Question: For some days I'm trying to do a program for simulate a nondeterministic finite automaton (NFA), more specifically, a string recognizer. After several failures, thanks to the user <URL>, I could implement a solution based on this pseudocode:
> Well, in an NFA you have a set of current states, and in each step you go through all current states, and for each, you select all valid transitions. Those combined sets form your new state set.At the end, you check whether the intersection of the current states and the accepting states is non-empty.
In Pseudo-code this looks as follows:
'''
current = { initial }
for each char in input:
next = { }
for each state in current:
for each transition in transitions[state][char]:
next.append(target_of(transition))
current = next
if len(intersection(current, accepting)) > 0:
print "String accepted"
else:
print "String rejected"
'''
This can be translated, line by line, into C++ code. He recommended to make this easy, use 'std::set<int> for the current and next sets'
Heres my implementation in c++:
'''
#include <iostream>
#include <vector>
#include <map>
#include <set>
#include <utility>
#include <vector>
using namespace std;
int main (){
int testCases, i, j,k, cont=1,finalStates,numberInputs,stateOrigin, stateDestination;
int numberStates, numberTransitions, initialState;
int numberFinals;
char transitionCharacter ;
set<int> current;
set<int> next;
set<int>::iterator it;
set <int> final;
set<int> the_intersection; // Destination of intersect
map<pair<int, int>, char>::iterator p;
string inputString;
typedef std::pair<int, int> trigger;
std::map<trigger, char> transitions;
map<trigger, char>::iterator r;
cin>> testCases;
for (i=0;i< testCases;i++){
final.clear();
next.clear();
current.clear();
the_intersection.clear();
transitions.clear();
cin>>numberStates>>numberTransitions>>initialState>>numberFinals;
for (j=0;j<numberFinals;j++){
cin>>finalStates;
final.insert(finalStates);
}
for (j=0; j<numberTransitions;j++){
cin>> stateOrigin>>stateDestination>>transitionCharacter;
transitions.insert(make_pair(make_pair(stateOrigin, stateDestination), transitionCharacter));
}
cin>>numberInputs;
current.insert (initialState);
cout<<"Test Case #"<<cont++<<":"<<endl;
for (j=0; j<numberInputs;j++){
current.clear();
current.insert (initialState);
the_intersection.clear();
cin>> inputString;
cout<<inputString<<" ";
/// ///////////////Konrad Rudolph's solution /////////////////
for (k=0; k<inputString.size();k++){
next.clear();
for (it = current.begin(); it!=current.end(); it++){
for (r =transitions.begin(); r!=transitions.end(); r++){
if ( ((*r).first.first == *it) && ( (*r).second == inputString[k] ) ){
next.insert((*r).first.second);
}
}
current = next;
}
}
std::set_intersection(current.begin(), current.end(), final.begin(), final.end(), std::inserter(the_intersection, the_intersection.end()));
if (the_intersection.empty()){
cout<<"Rejected"<<endl;
}else {
cout<<"Acepted"<<endl;
}
/// ///////////////////////////////////////////////////////
}
cout<<endl;
}
return 0;
}
'''
I have this input:
'''
1
6 8 0 2
2
5
0 0 a
0 1 a
1 1 b
1 2 c
1 3 c
3 4 d
4 4 d
4 5 d
5
aaabcccc
aabbbbcdc
abbcdddcc
abc
acdddddd
'''
the expected output is:
'''
Test Case #1:
aaabcccc Rejected
aabbbbcdc Rejected
abbcdddcc Rejected
abc Acepted
acdddddd Acepted
'''
However, my code produces as output:
'''
Test Case #1:
aaabcccc Rejected
aabbbbcdc Rejected
abbcdddcc Rejected
abc Acepted
acdddddd
'''
And for the last string of the test case the program is doing nothing, just does not stop run. My question is Why does my program crashes with this particular input. I designed the same automaton NFA in <URL> and recognizes this last input
>
.

'''
(0, a) = 1
(1, c) = 2
(2, d) = 3
(3, d) = 4
(4, d) = 4
(4, d) = 4
(4, d) = 4
(4, d) = 5
'''
What mistake I'm having in the implementation of my code?
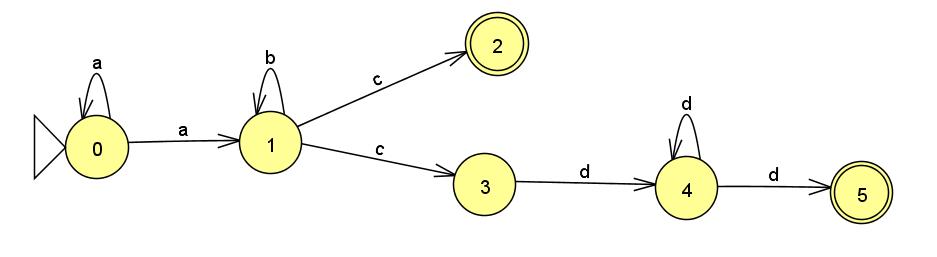
Answer: You want to do;
'''
for each char in input:
next = { }
for each state in current:
for each transition in transitions[state][char]:
next.append(target_of(transition))
current = next
'''
but what you're doing is;
'''
for each char in input:
next = { }
for each state in current:
for each transition in transitions[state][char]:
next.append(target_of(transition))
current = next
'''
Subtle, but reassigning current while looping over it may cause your hang and will definitely not give the desired result.